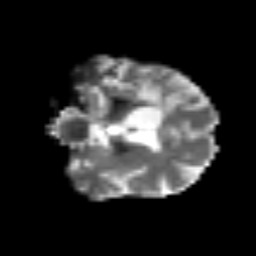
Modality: T2w
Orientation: coronal
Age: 74
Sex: female
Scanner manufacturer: siemens
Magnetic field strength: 3 T
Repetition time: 3.2 s
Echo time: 0.081 s